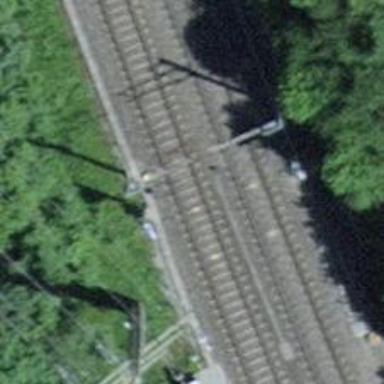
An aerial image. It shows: Railway signal.